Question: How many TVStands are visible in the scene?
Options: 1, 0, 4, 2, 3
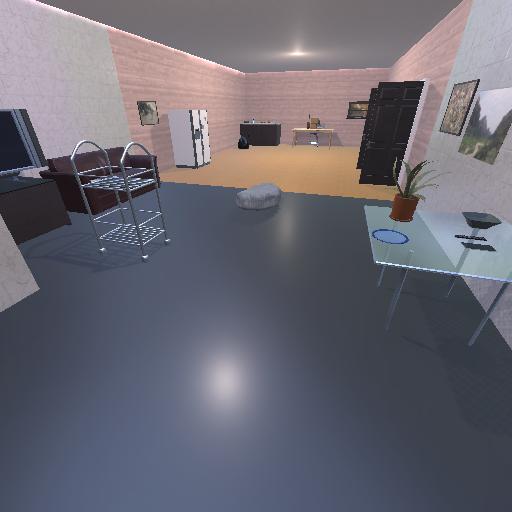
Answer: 1